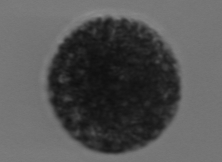
Label: Vicicitus_globosus